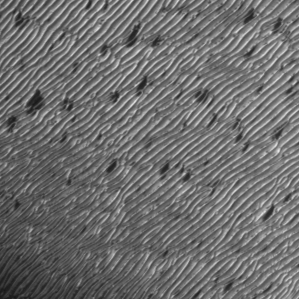
Label: frost